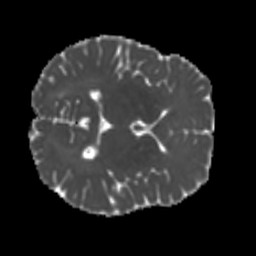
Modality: MD
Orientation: axial
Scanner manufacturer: siemens
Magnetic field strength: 3 T
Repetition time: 4 s
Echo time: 0.0594 s